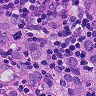
Metastatic tissue present: yes